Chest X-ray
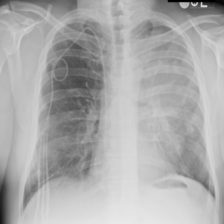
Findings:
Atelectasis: positive
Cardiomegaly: negative
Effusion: negative
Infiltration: positive
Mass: positive
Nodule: positive
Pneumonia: negative
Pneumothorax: negative
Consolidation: negative
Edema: negative
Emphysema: negative
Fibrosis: negative
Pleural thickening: negative
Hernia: negative